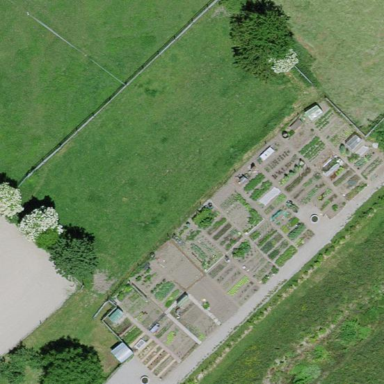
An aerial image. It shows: Area designated for allotments.